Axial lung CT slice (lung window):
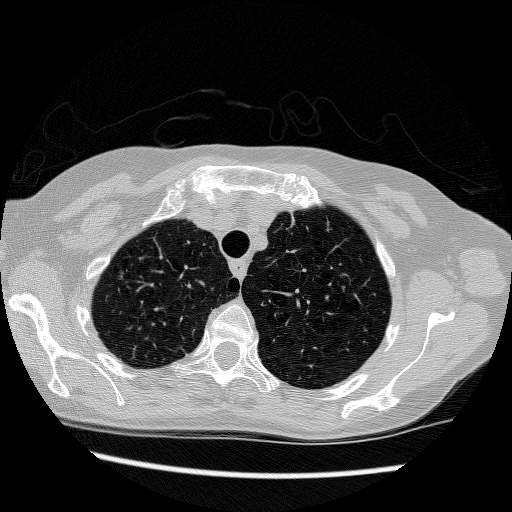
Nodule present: no